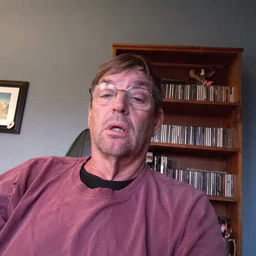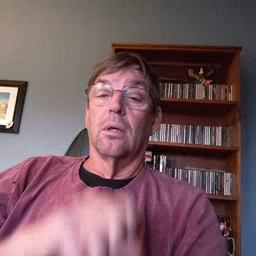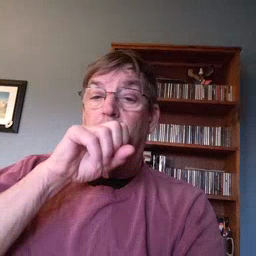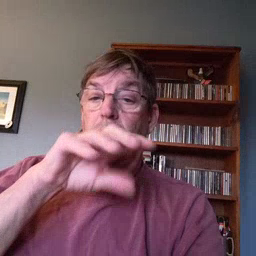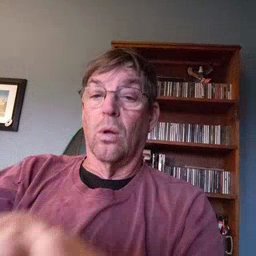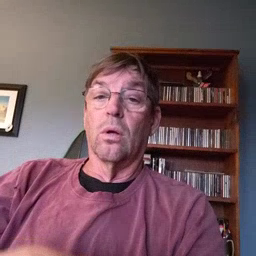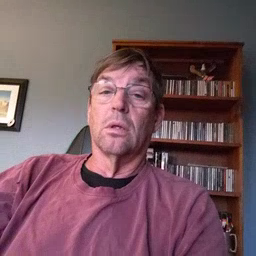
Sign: blow